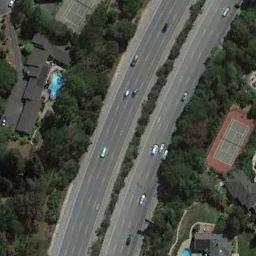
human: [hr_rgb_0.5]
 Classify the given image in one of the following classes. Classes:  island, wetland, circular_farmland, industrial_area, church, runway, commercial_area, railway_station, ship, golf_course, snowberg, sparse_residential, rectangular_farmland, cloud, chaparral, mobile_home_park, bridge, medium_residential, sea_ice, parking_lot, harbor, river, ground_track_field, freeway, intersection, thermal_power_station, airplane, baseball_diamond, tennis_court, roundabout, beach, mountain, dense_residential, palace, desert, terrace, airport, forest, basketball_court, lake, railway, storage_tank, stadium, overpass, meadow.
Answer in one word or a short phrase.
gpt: tennis_court